Question: taking as input an image, such as the example one, I want to order the colored rectangles that compose it by their overlap.

I'll explain:
from the image I can get the rectangles for each point in the format (x, y)
example :
> {("blue"): [(5, 5), (6, 5), (7, 5), (8, 5), (9, 5), (10, 5), (11, 5), (12, 5), (13, 5), (14, 5), (15, 5), (16, 5), (17, 5), (18, 5), (19, 5), (20 , 5), (21, 5), (22, 5), (23, 5), (24, 5), (25, 5), (26, 5), (27, 5), (5, 6 ), (27, 6), (5, 7), (27, 7), (5, 8), (27, 8), (5, 9), (27, 9), (5, 10), (27, 10), (5, 11), (27, 11), (5, 12), (27, 12), (5, 13), (27, 13), (5, 14), (27 , 14), (5, 15), (27, 15), (5, 16), (27, 16), (5, 17), (27, 17), (5, 18), (27, 18 ), (5, 19), (27, 19), (5, 20), (5, 21), (27, 21), (5, 22), (27, 22), (5, 23), (27, 23), (5, 24), (5, 25), (27, 25), (5, 26), (27, 26), (5, 27), (6, 27), (7 , 27), (8, 27), (9, 27), (10, 27), (11, 27), (12, 27), (13, 27), (14, 27), (15, 27 ), (16, 27), (17, 27), (18, 27), (19, 27), (21, 27), (22, 27), (23, 27), (25, 27), (26, 27), (27, 27)]
represents a dictionary whose key is the color of the rectangle and as values a list of each single pixel that forms it, through its x and y coordinates in space
I can therefore obtain for each rectangle also its spatial coordinates ((5,5), (27,27)) which represent the upper left corner and the lower right corner.
however, I can't find a way to sort the rectangles in the order they should be drawn.
example from the image:
the order of the rectangles will be blue, green and yellow because I will have to draw them to regain the image in this order so as to maintain the correct sequence of intersections.
p.s I would like to make it without using libraries, like openCV ecc..
EDIT.
I take a png image as input.
i create a list of list of tuple where i have every single pixel of the image
represented like a RGB tuple (ex. (0, 0, 255))
i want every rectangles to be encoded as a pixel which represents the color of the rectangle.
:
<URL>
the coded image therefore allows you to know that the blue rectangle will be drawn first, then the green one and finally the yellow one.
this is what I mean by overlapping order:
if from the encoded image i draw in order the rectangles i obtain the same overlapping of the original image.
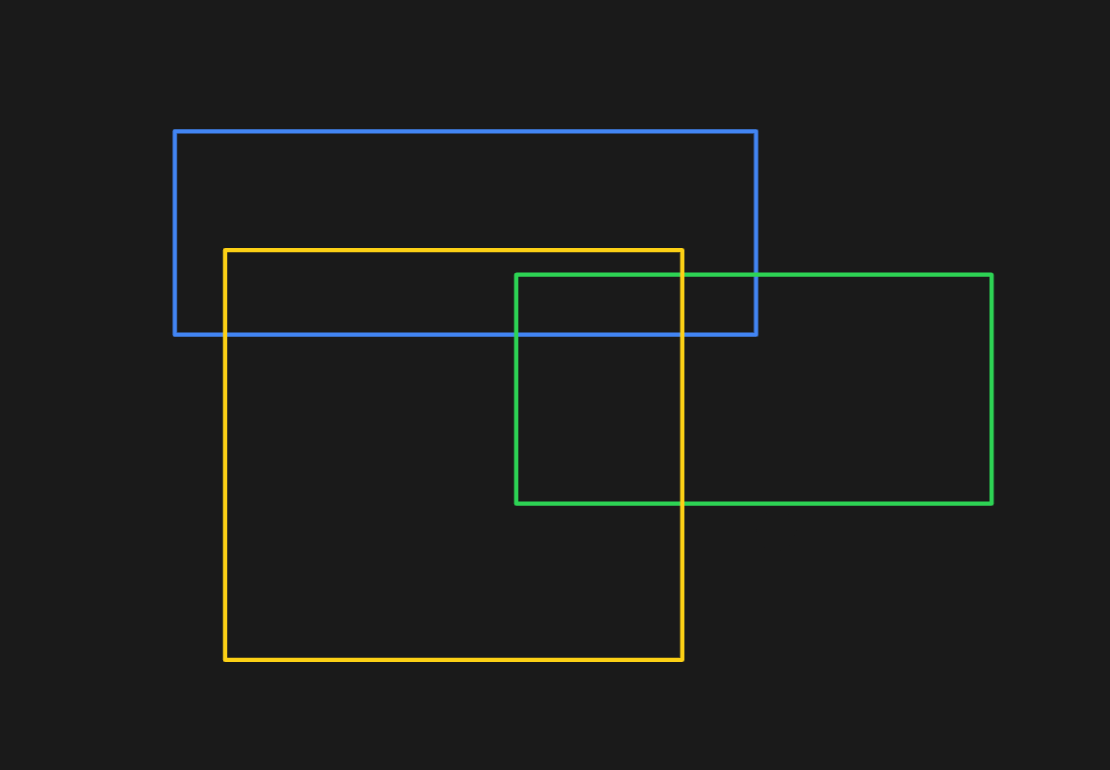
Answer: Though the question is pretty unclear, I seem to understand that you
- have raw lists of colored pixels which are the result of drawing overlapping rectangles edges;- are able to figure out the rectangles they originate from.
If this is the case, then traverse the edges of the rectangles and every time you meet a pixel of a different color (say green instead of blue), note it as a relation "green overlaps blue"). Then apply a topological sort to the partial order so obtained.
There can be harder cases such as multiple overlaps or several rectangles of the same color.